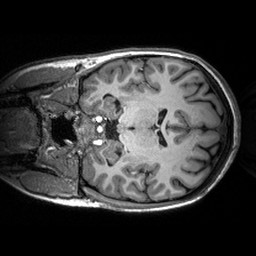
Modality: T1w
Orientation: coronal
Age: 31
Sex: female
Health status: healthy
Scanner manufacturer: siemens
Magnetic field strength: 3 T
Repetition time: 2.53 s
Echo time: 0.00288 s